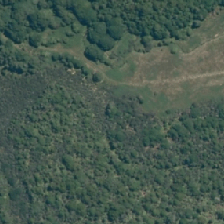
Land cover: herbaceous_freshwater_vege